Field crop: maize
Growth stage: 2
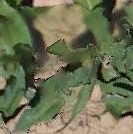
Species: maize